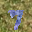
Label: 7